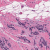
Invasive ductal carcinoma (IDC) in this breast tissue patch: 1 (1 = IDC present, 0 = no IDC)